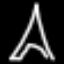
Label: The Eiffel Tower